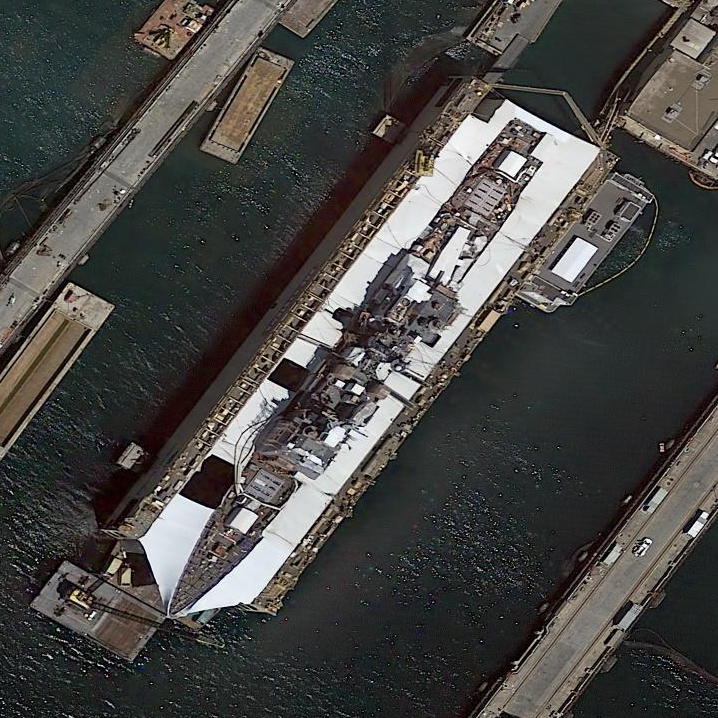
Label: cruiser